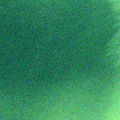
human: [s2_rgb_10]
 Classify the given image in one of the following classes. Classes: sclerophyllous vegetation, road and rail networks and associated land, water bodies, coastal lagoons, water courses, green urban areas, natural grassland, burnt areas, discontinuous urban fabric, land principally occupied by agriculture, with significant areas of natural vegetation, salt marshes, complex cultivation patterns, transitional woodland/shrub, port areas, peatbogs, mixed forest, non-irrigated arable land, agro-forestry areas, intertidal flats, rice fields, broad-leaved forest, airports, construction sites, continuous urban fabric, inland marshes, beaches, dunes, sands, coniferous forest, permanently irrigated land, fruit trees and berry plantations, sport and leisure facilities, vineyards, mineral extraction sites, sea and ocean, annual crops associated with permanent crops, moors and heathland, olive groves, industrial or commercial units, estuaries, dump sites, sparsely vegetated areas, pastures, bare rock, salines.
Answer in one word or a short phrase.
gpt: sea and ocean